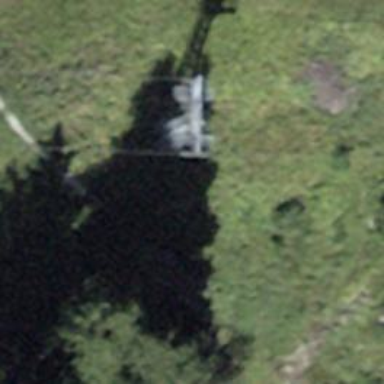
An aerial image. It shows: Pylon used for aerialway.